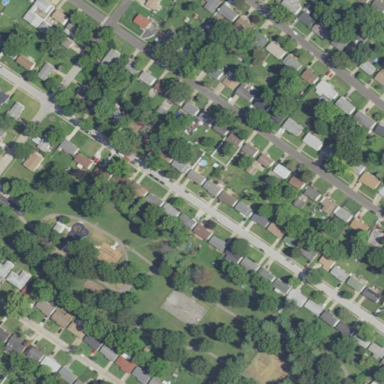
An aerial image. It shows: Residential area composed of single-family homes.